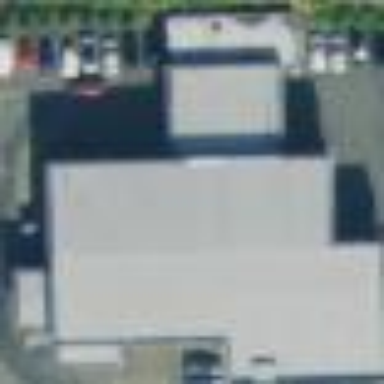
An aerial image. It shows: Commercial building.